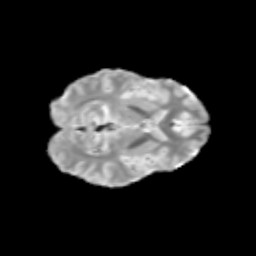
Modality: T2w
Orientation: axial
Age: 12
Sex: female
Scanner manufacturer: siemens
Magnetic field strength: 3 T
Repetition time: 3.8 s
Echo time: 0.07 s